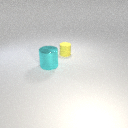
small yellow rubber cylinder to the right of large cyan metal cylinder